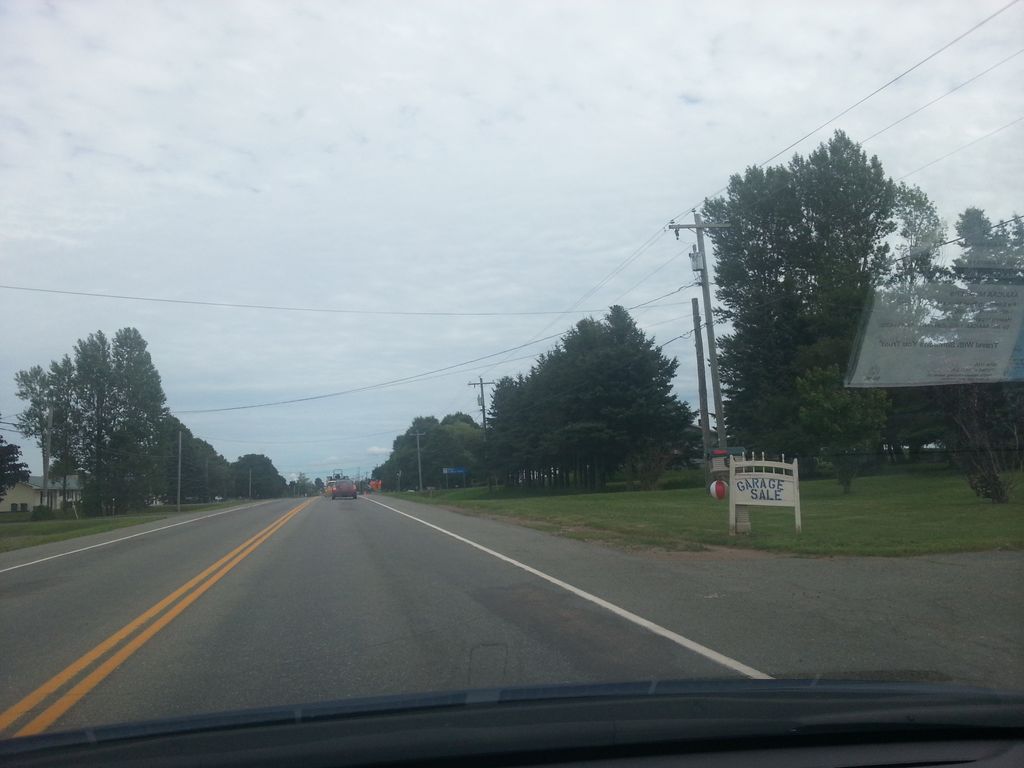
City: charlottetown